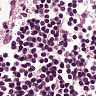
Metastatic tissue present: no